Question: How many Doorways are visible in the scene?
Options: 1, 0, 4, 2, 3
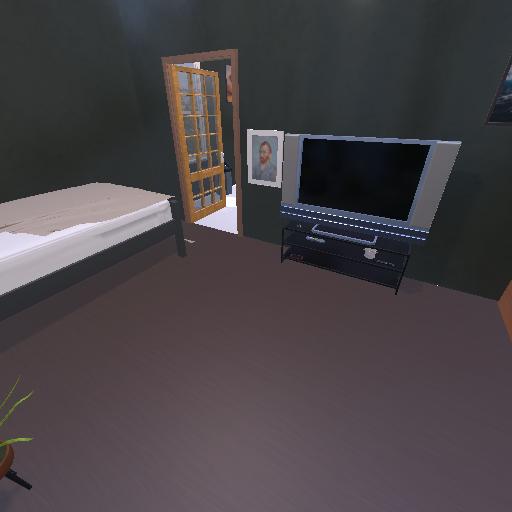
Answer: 1